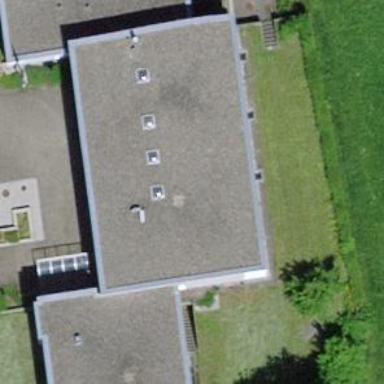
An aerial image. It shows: Public building.